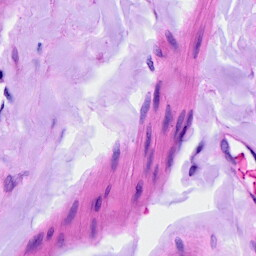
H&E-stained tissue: Ovarian